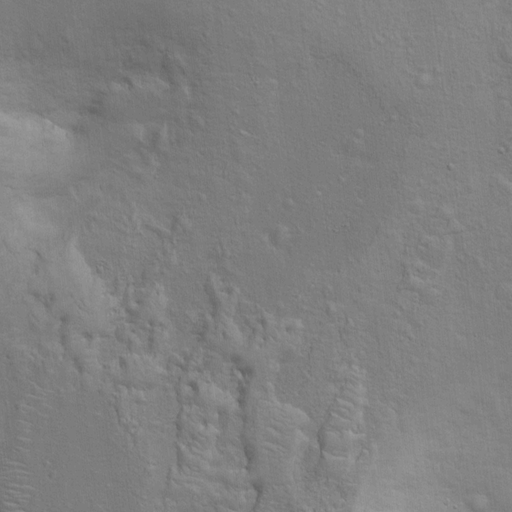
Classes present: Background, Cone